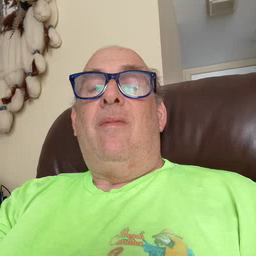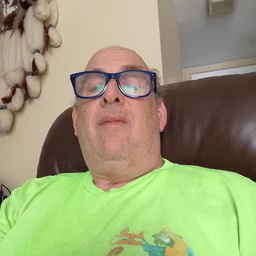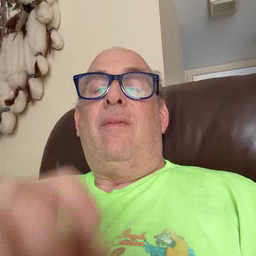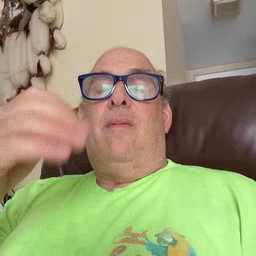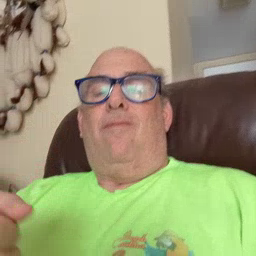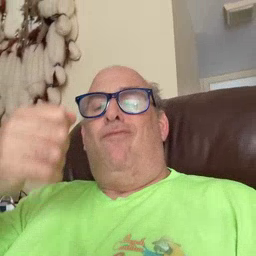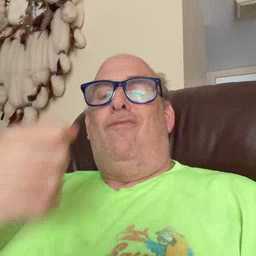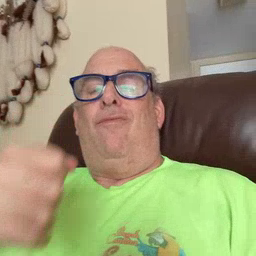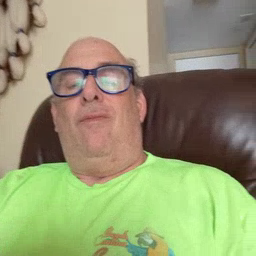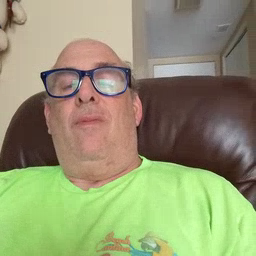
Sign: car